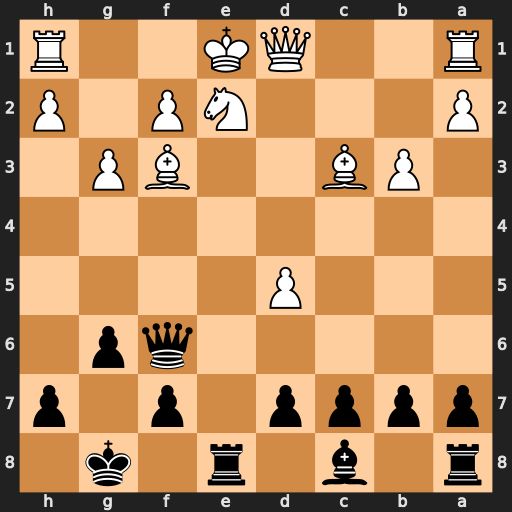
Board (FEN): r1b1r1k1/pppp1p1p/5qp1/3P4/8/1PB2BP1/P3NP1P/R2QK2R
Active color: b
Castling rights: KQ
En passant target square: -
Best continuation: Qxc3+ Kf1 Qxf3